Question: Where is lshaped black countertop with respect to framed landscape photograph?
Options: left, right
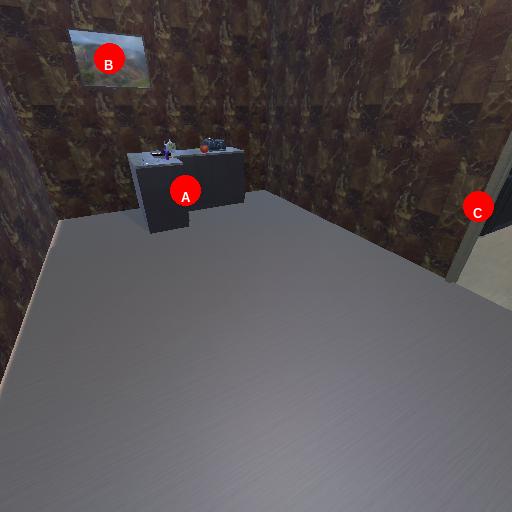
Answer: left